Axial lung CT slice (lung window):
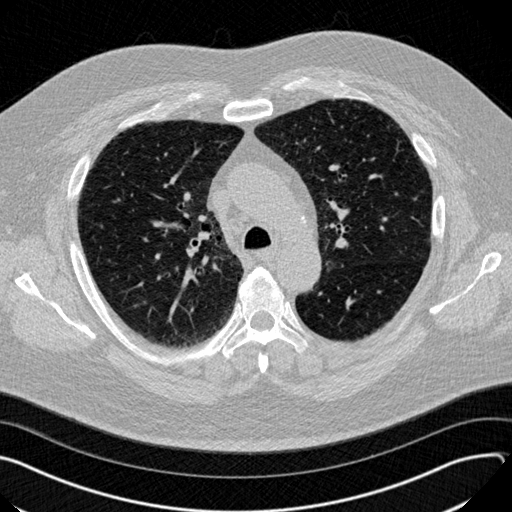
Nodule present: no